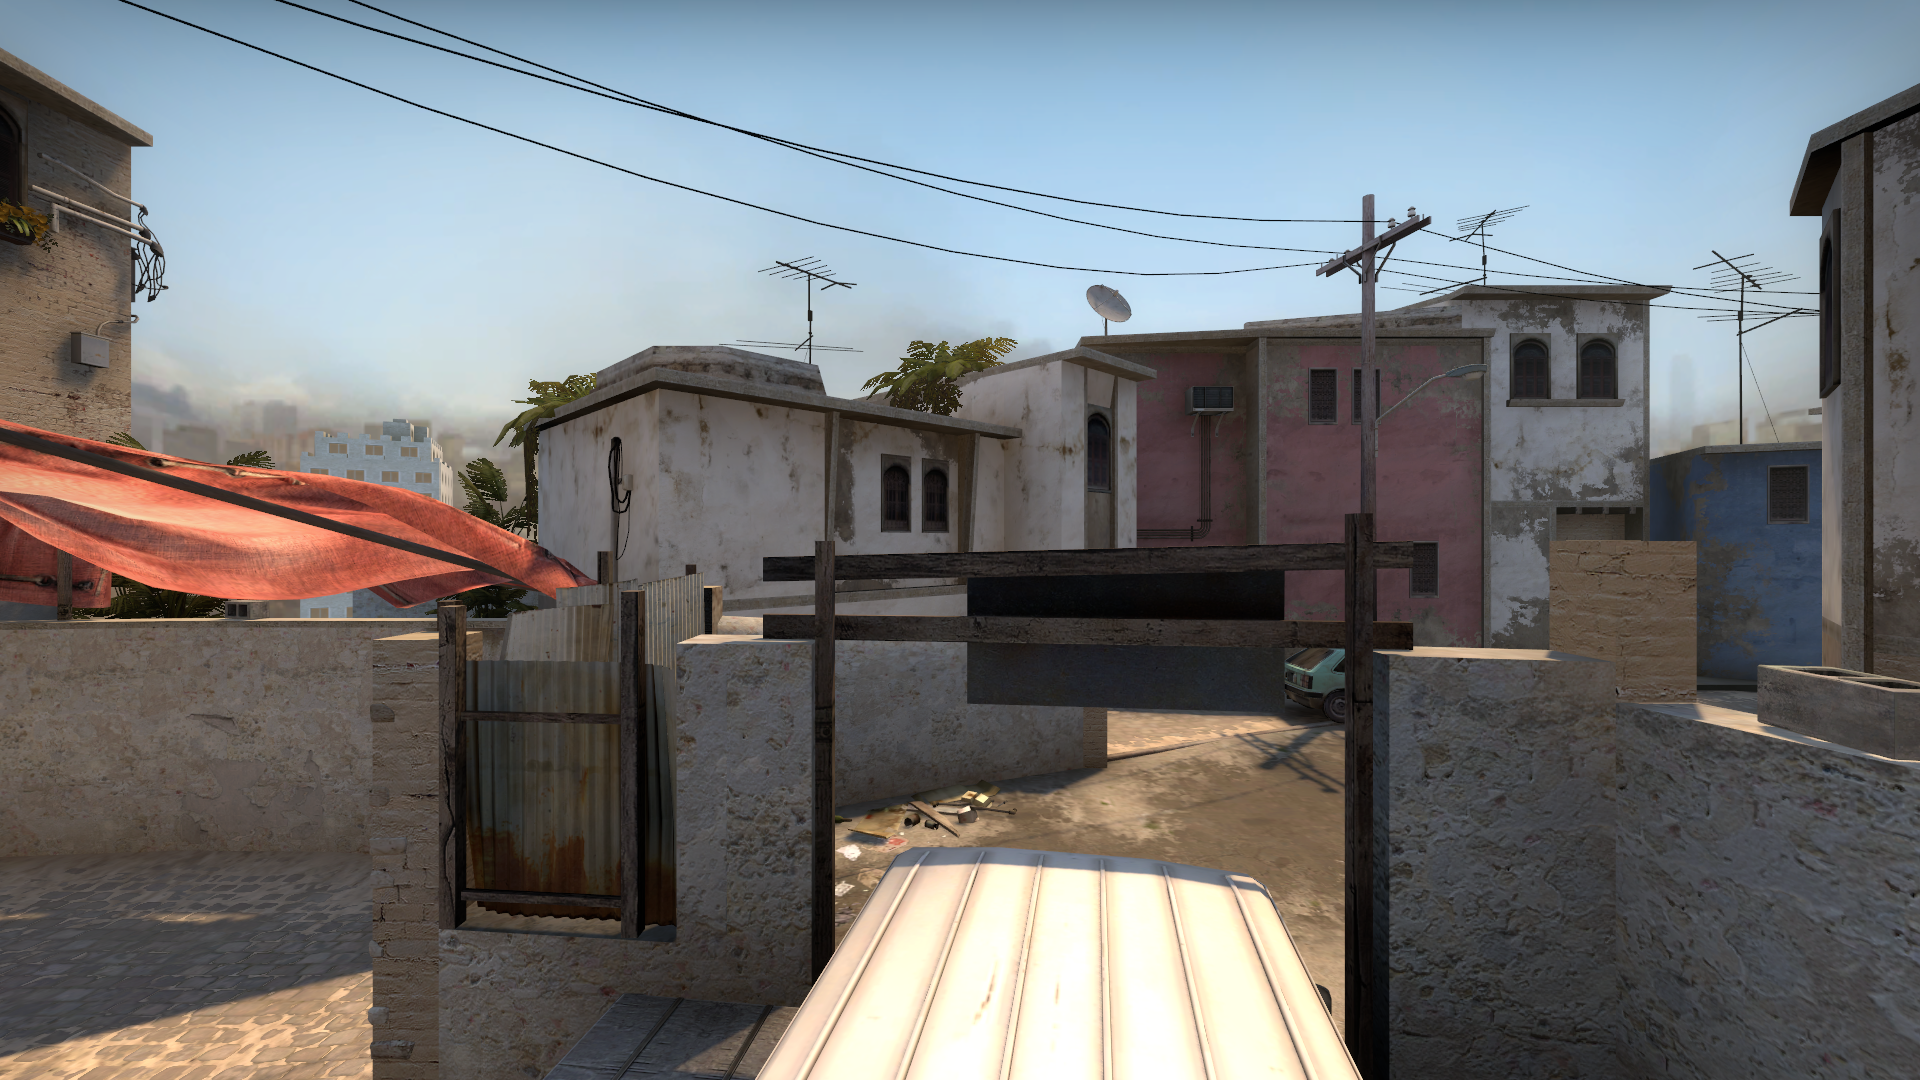
Map: de_mirage